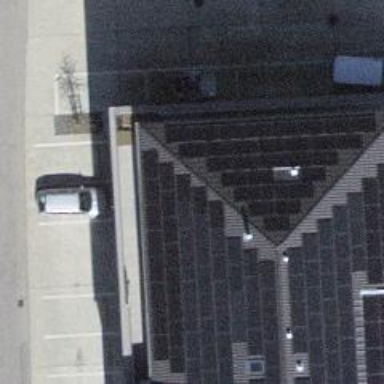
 consisting of solar photovoltaic panels."